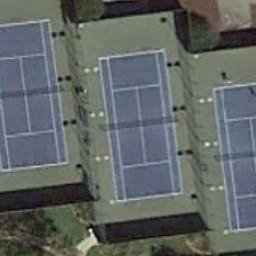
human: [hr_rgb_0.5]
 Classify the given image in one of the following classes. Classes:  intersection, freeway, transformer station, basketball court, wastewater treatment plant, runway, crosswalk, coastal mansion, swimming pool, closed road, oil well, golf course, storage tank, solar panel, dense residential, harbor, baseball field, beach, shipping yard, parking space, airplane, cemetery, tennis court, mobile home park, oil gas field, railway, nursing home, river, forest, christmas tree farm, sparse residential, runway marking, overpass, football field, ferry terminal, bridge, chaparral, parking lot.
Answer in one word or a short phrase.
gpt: tennis court